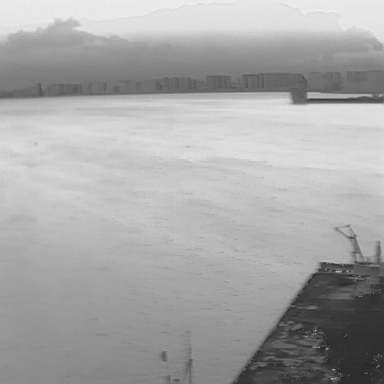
There is a bulk_carrier in the infrared image.